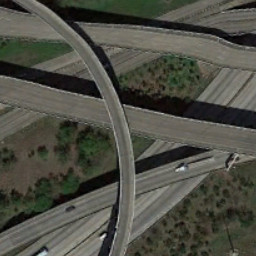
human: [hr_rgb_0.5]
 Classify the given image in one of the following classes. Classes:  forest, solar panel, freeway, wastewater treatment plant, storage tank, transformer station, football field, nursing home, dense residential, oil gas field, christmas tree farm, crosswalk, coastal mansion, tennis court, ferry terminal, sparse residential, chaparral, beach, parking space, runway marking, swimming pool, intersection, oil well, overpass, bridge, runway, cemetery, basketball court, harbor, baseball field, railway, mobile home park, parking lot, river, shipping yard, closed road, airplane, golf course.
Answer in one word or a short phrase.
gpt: overpass